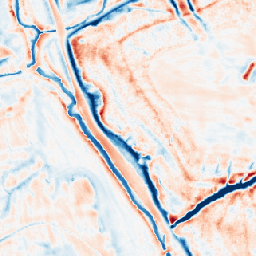
Category: edge_preserving
Decomposition family: bilateral
Decomposition parameters: d: 21
sigma_color: 50
sigma_space: 50
Upsampling method: area
Upsampling parameters: scale: 8
Upsampling scale: 8